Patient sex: M
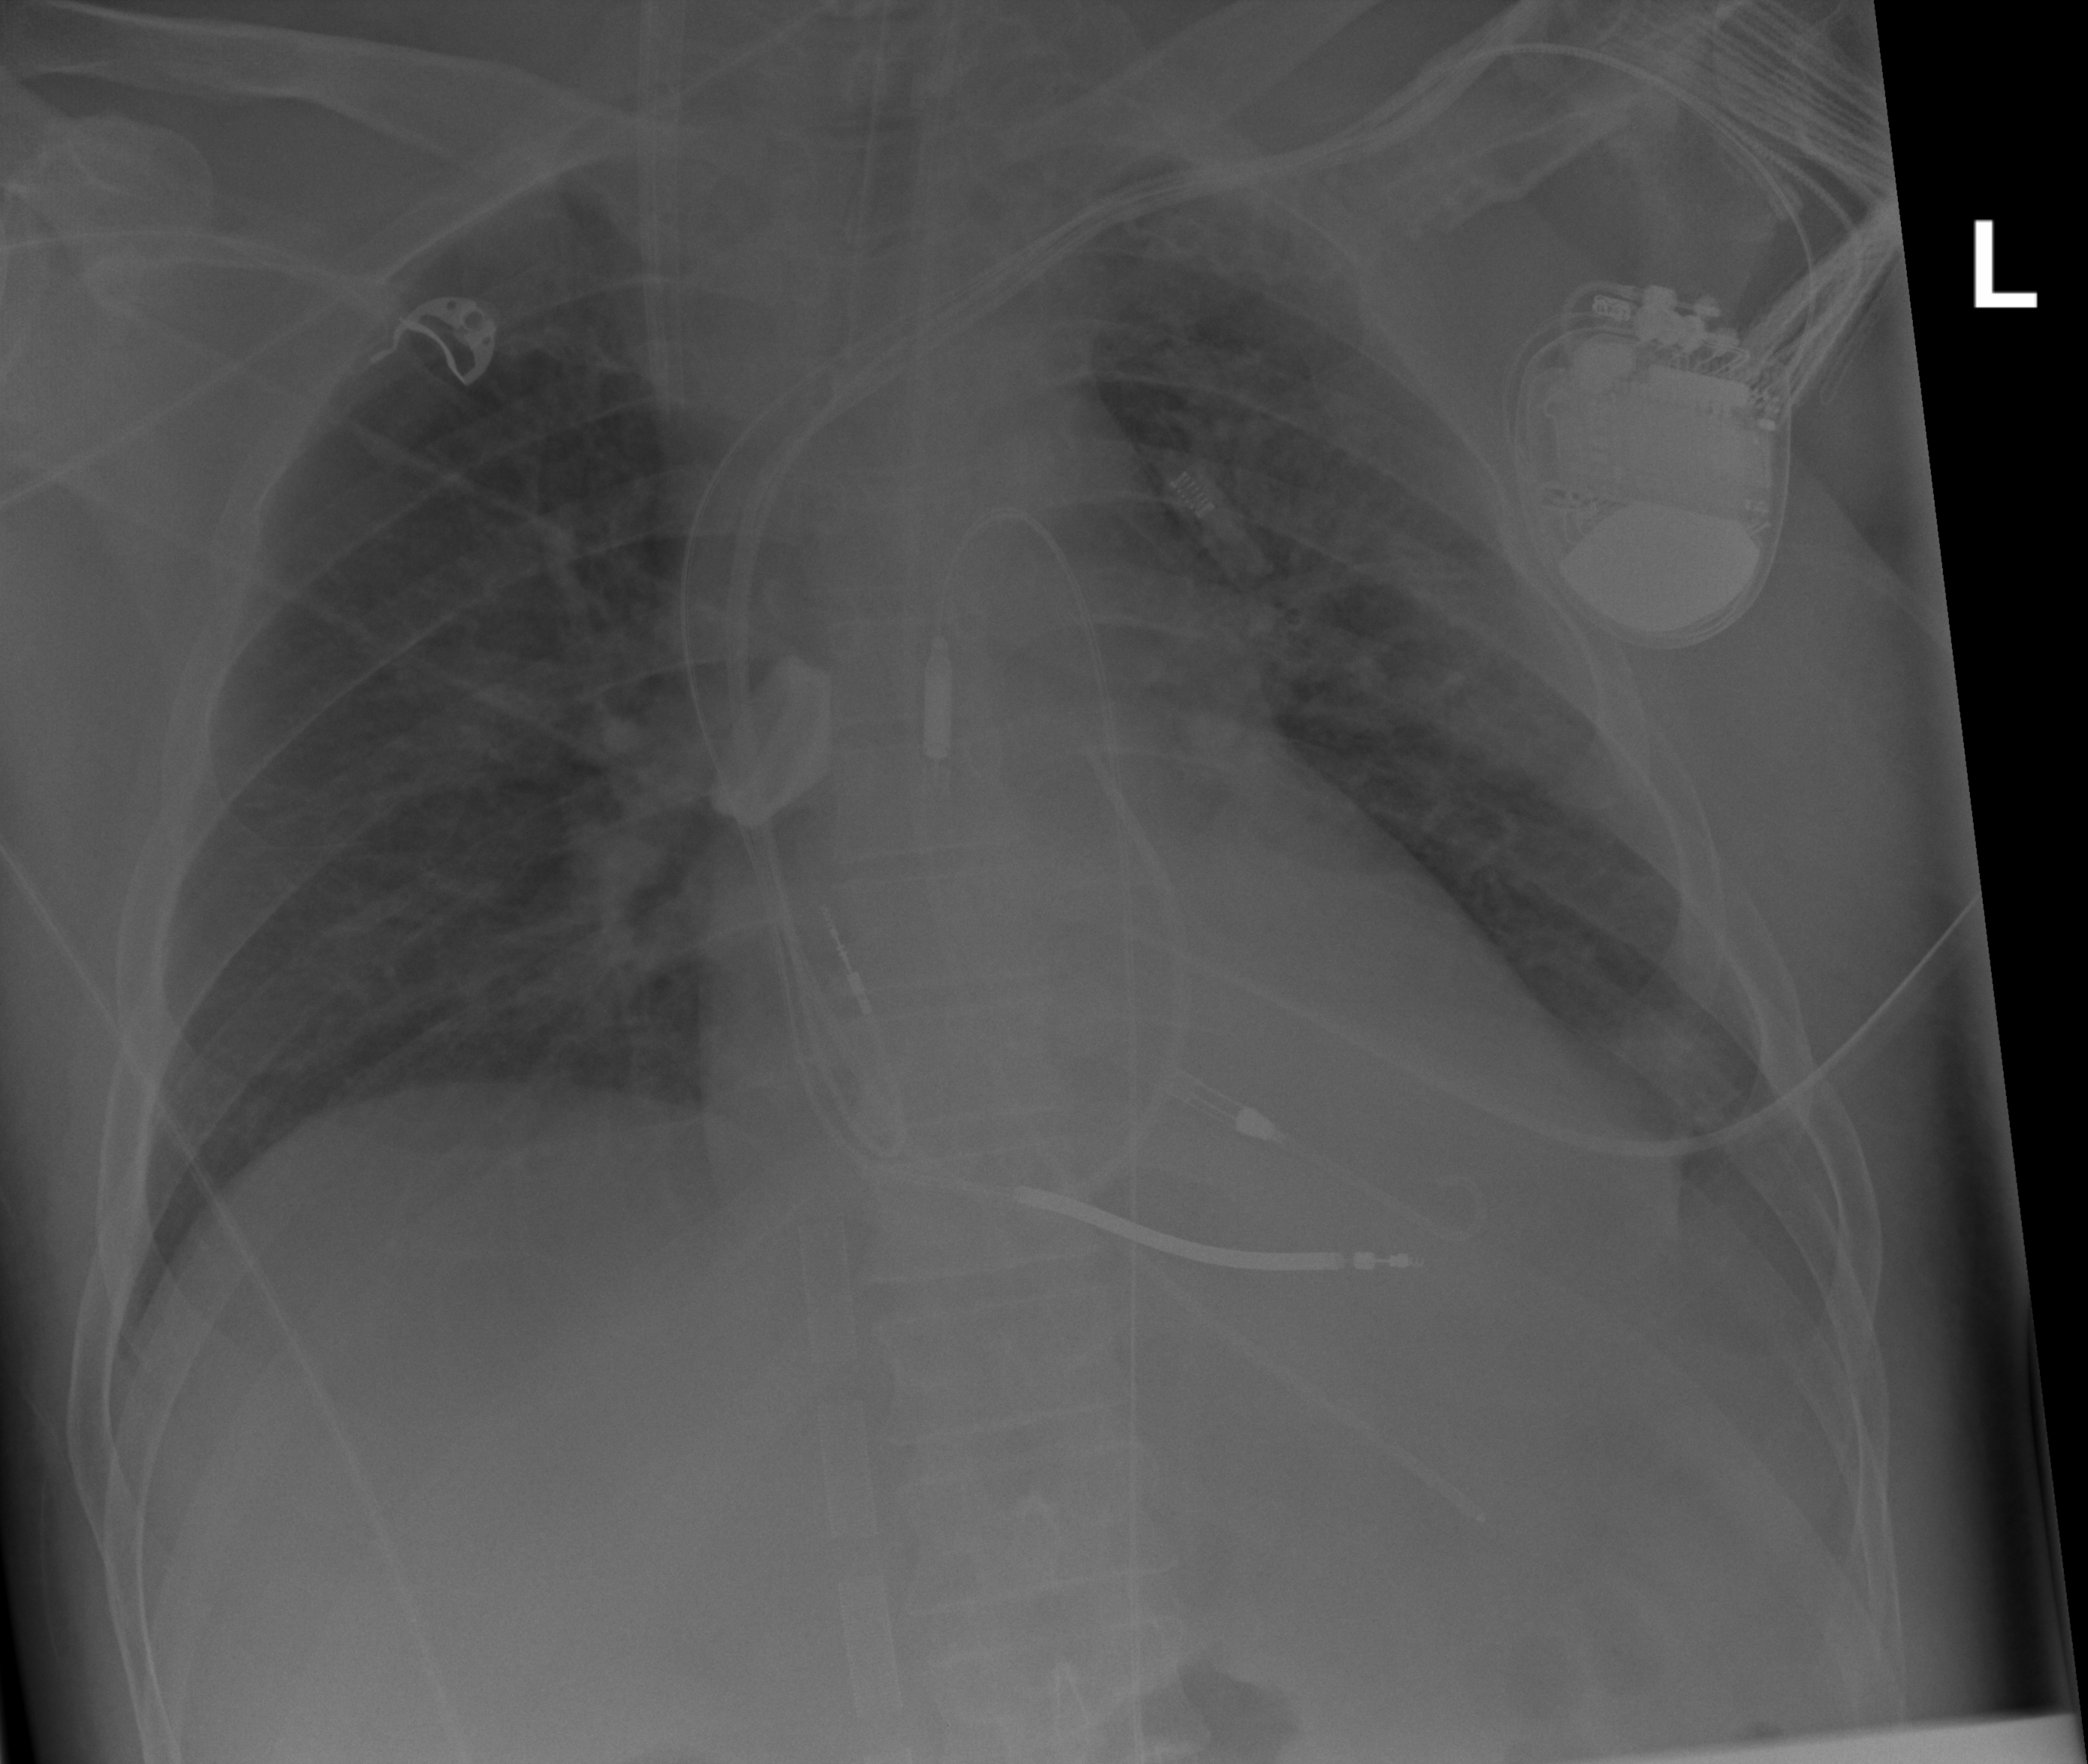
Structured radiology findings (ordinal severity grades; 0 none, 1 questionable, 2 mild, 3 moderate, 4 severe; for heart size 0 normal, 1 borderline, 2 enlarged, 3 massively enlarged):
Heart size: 0
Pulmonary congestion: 1
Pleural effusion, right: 0
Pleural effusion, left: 1
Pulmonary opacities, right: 0
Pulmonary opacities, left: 0
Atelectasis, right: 0
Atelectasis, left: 0